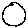
Label: moon